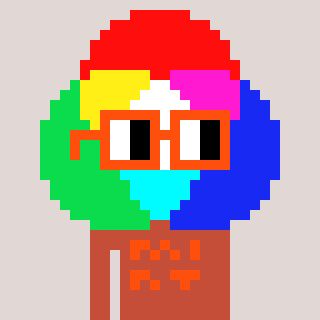
a pixel art character with square orange glasses, a color circle-shaped head and a rust-colored body on a warm background